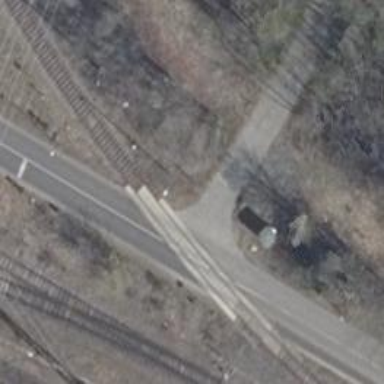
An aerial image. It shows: Railway level crossing.